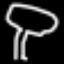
Label: mushroom